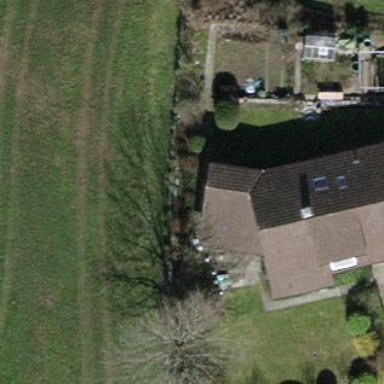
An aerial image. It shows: Simple house.